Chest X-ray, PA view. Patient: 56 years old, sex F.
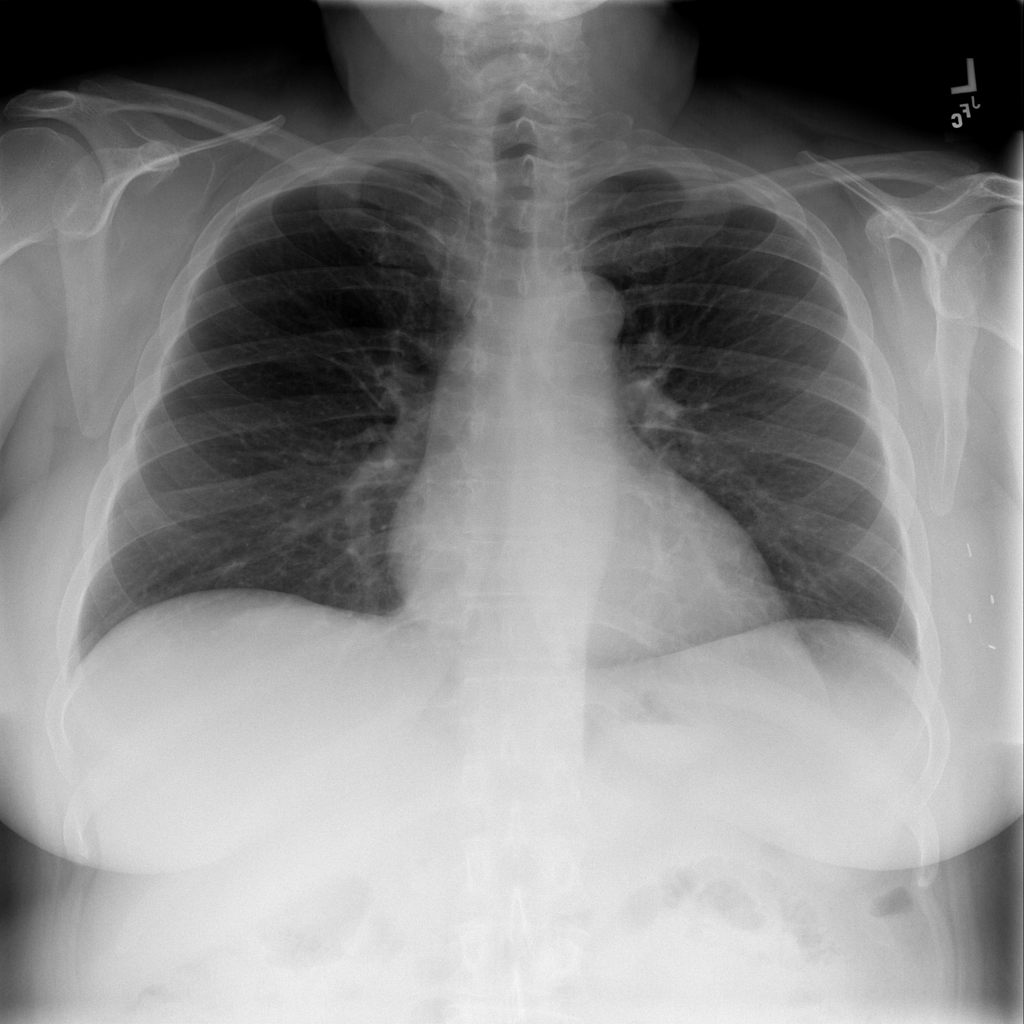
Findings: No Finding